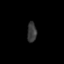
Tissue: skin
Cell type: Epithelial cells
Senescence score: 0.2709
Nuclear area (px): 181
Mean DAPI intensity: 56.039